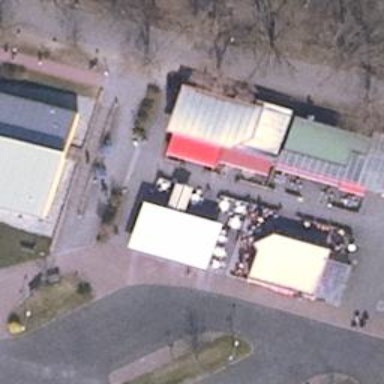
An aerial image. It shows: Fast food establishment.